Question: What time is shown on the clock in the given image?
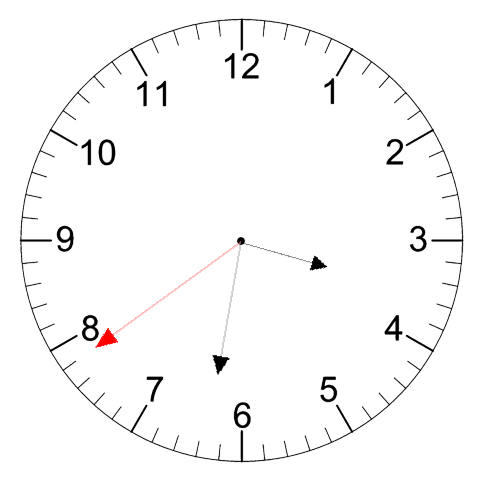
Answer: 03:31:39